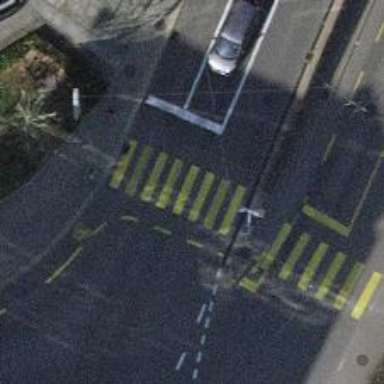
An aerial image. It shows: Uncontrolled footway crossing with markings.